Question: In the Calendar app on my Galaxy Tab 10.1, when creating a new event a dialog comes up with Done and Cancel buttons in the title bar/action bar area.

I'd like to implement this in my app. I've tried using 'setHasOptionsMenu(true)' in addition to overriding 'onCreateOptionsMenu' in my 'DialogFragment' subclass, but my action items do not appear. I've also tried calling 'getDialog().getActionBar()' from within 'onCreateView' but it always returns 'null'.
I am able to get this working if I start an 'Activity' rather than showing a dialog but that takes up the whole screen. Is there a standard way to do this using a 'DialogFragment'?
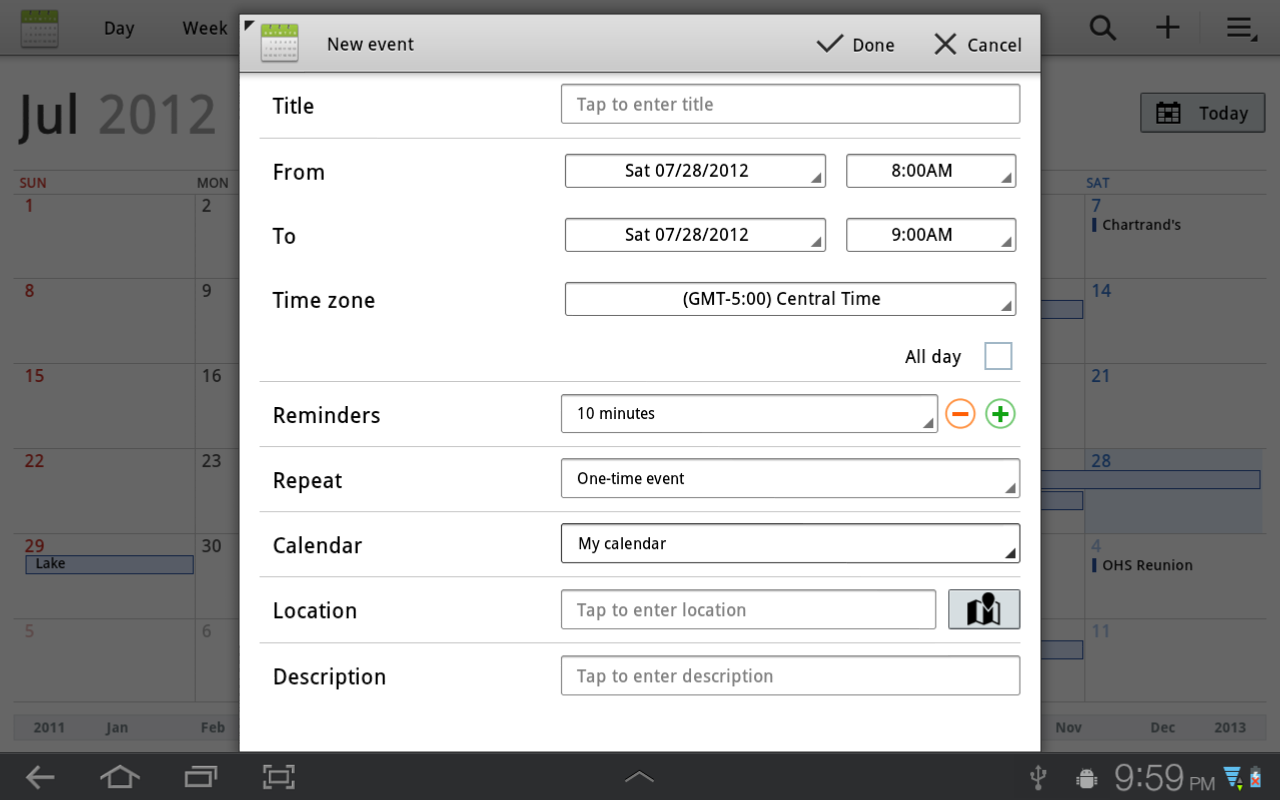
Answer: using the idea from a <URL> I was able to pull it off styling an activity. you would want to modify the height and width to a "dynamic" size of your choice preferably. Then set whatever ActionBar buttons you would like
'''
<style name="PopupTheme" parent="android:Theme.Holo.Light.Dialog">
<item name="android:windowIsFloating">false</item>
<item name="android:windowContentOverlay">@null</item>
<item name="android:windowSoftInputMode">stateAlwaysHidden</item>
<item name="android:windowActionModeOverlay">true</item>
<item name="android:windowIsTranslucent">true</item>
</style>
'''
--
'''
public static void showAsPopup(Activity activity) {
//To show activity as dialog and dim the background, you need to declare android:theme="@style/PopupTheme" on for the chosen activity on the manifest
activity.requestWindowFeature(Window.FEATURE_ACTION_BAR);
activity.getWindow().setFlags(WindowManager.LayoutParams.FLAG_DIM_BEHIND,
WindowManager.LayoutParams.FLAG_DIM_BEHIND);
LayoutParams params = activity.getWindow().getAttributes();
params.height = 850; //fixed height
params.width = 850; //fixed width
params.alpha = 1.0f;
params.dimAmount = 0.5f;
activity.getWindow().setAttributes((android.view.WindowManager.LayoutParams) params);
setContentView(R.layout.activity_main);
}
'''